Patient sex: F
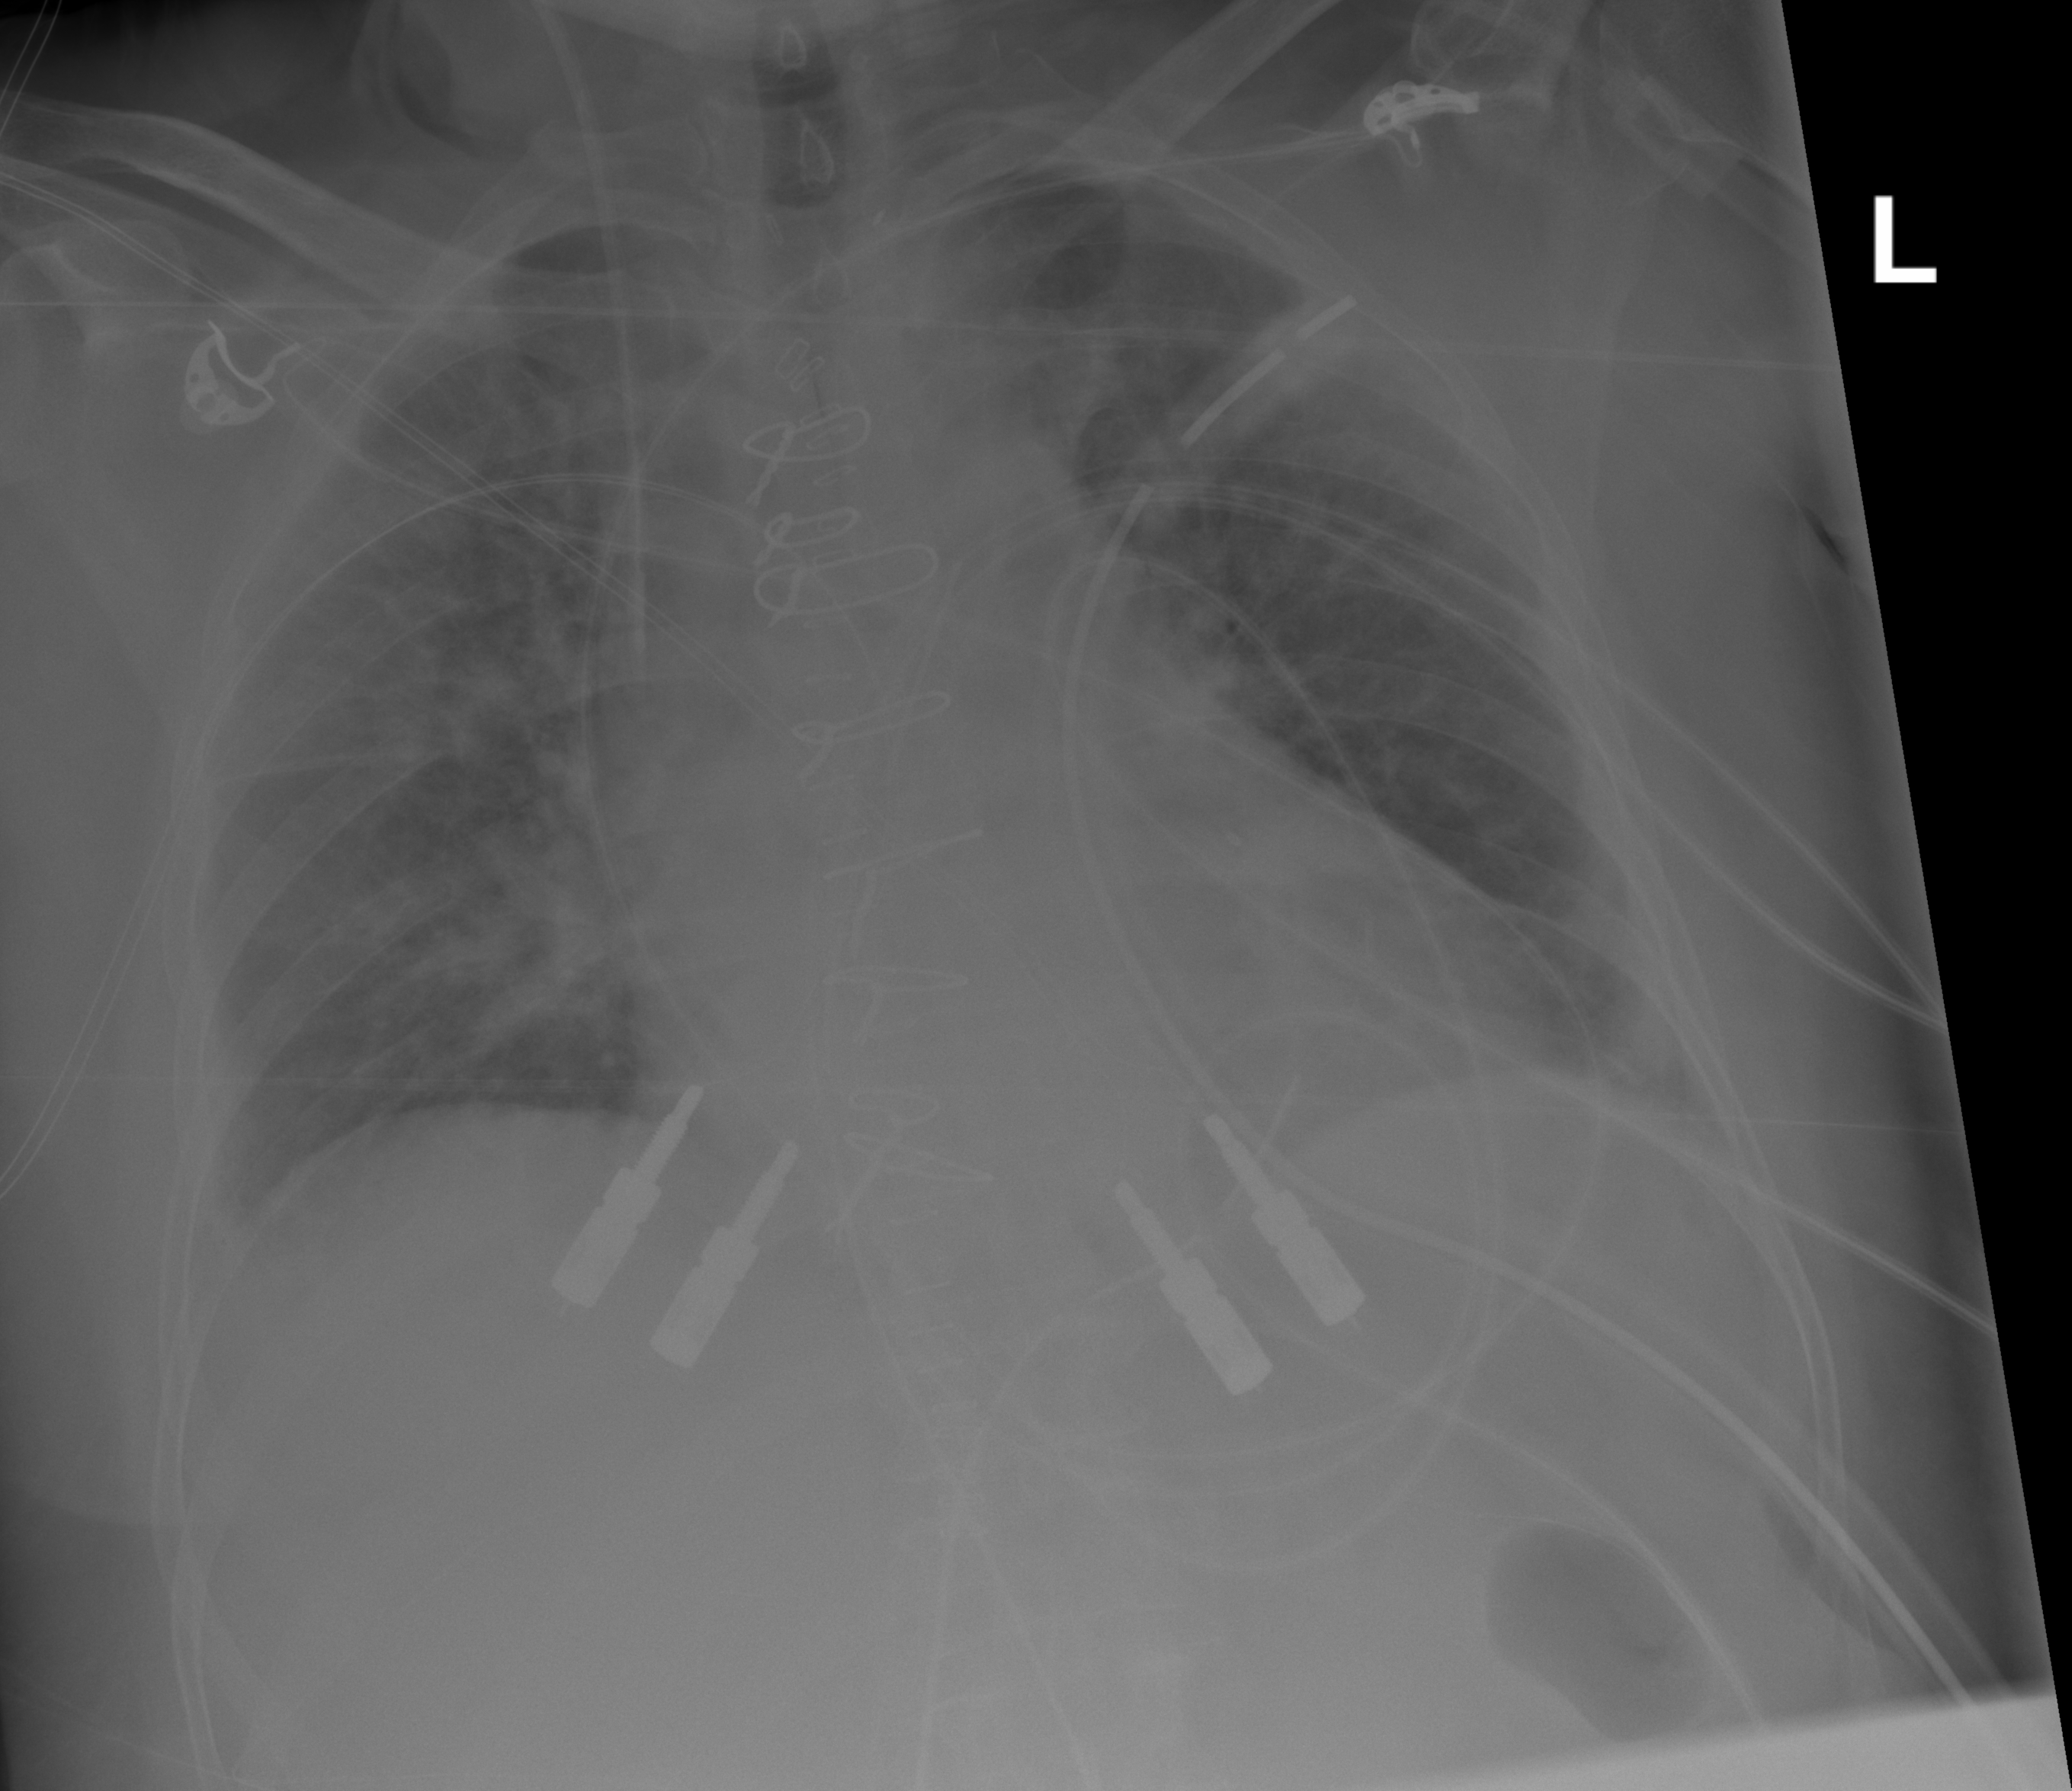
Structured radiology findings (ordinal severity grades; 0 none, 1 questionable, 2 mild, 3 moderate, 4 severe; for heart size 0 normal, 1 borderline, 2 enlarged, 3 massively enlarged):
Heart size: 0
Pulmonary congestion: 2
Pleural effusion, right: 0
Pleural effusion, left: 0
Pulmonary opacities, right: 0
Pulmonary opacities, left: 0
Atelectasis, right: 0
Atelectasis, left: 1